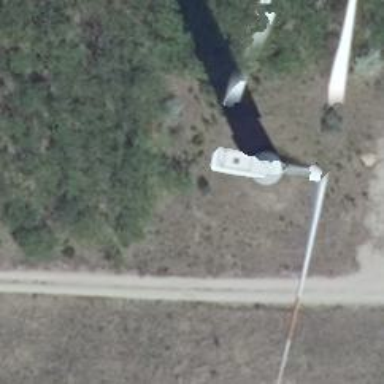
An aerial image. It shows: Wind turbine power generator.